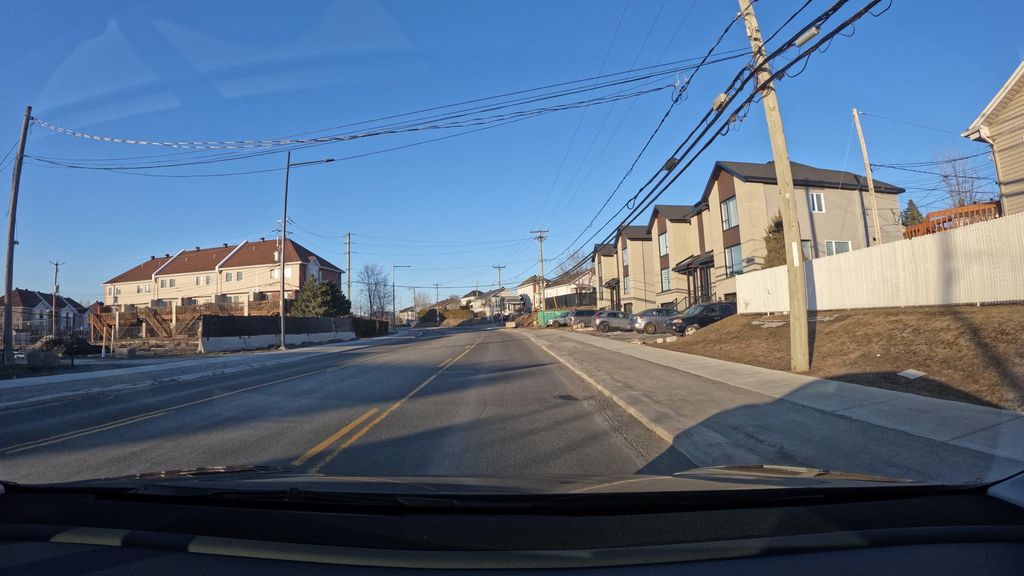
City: montreal